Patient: sex M, age 63
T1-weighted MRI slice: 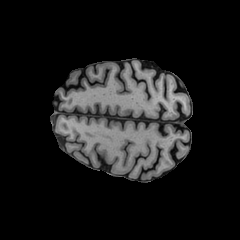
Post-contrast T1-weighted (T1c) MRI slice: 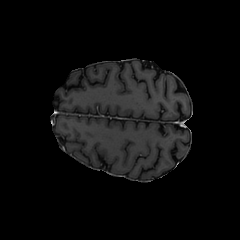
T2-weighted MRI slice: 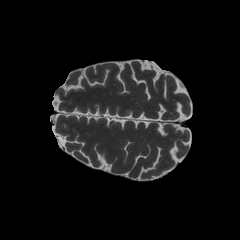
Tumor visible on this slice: no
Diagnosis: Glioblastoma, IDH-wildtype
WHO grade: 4